Field crop: maize
Growth stage: 1
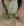
Species: datura